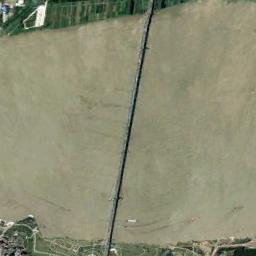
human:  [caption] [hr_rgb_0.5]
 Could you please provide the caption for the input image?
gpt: There is a bridge over the river between the farmlands .

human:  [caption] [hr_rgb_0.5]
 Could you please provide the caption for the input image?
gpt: A bridge built on a wide yellow river and some green plants on both sides of the river .

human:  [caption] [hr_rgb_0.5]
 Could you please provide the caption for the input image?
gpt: A slender, Straight bridge connects the land on both sides of the Yellow River, With many green fields on the land .

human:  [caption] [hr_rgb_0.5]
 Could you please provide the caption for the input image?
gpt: Both sides of the river are bare land .

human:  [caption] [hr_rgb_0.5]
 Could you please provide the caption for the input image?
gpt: Many green plants are on both ends of the bridge .